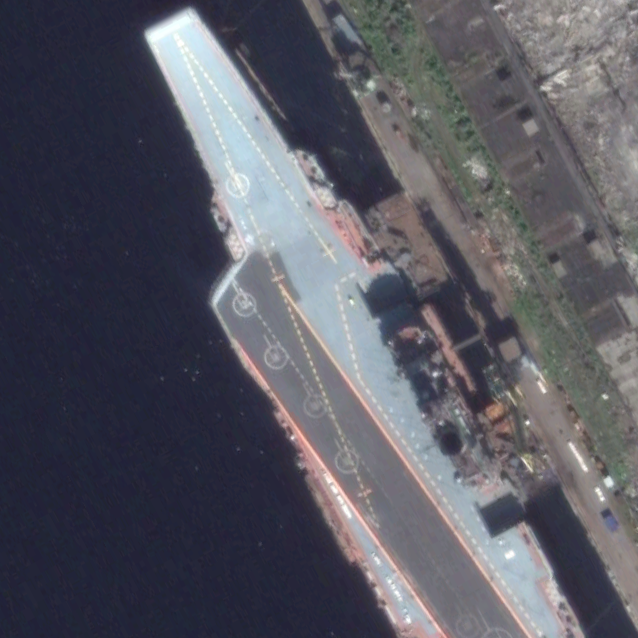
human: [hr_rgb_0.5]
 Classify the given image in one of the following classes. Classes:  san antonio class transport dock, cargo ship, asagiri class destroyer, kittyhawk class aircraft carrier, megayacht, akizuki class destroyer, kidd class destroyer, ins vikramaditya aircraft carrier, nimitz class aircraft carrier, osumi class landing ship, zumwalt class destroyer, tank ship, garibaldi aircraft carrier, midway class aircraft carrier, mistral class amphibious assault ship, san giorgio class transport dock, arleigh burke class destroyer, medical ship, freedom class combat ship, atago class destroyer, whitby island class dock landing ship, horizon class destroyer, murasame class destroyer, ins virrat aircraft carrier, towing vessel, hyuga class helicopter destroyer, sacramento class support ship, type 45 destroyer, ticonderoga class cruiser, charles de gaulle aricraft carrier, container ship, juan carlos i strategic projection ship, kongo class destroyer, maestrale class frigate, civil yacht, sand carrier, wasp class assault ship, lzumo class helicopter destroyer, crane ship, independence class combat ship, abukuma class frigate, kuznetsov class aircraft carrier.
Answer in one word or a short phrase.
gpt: Kuznetsov class aircraft carrier